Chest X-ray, AP view. Patient: 67 years old, sex M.
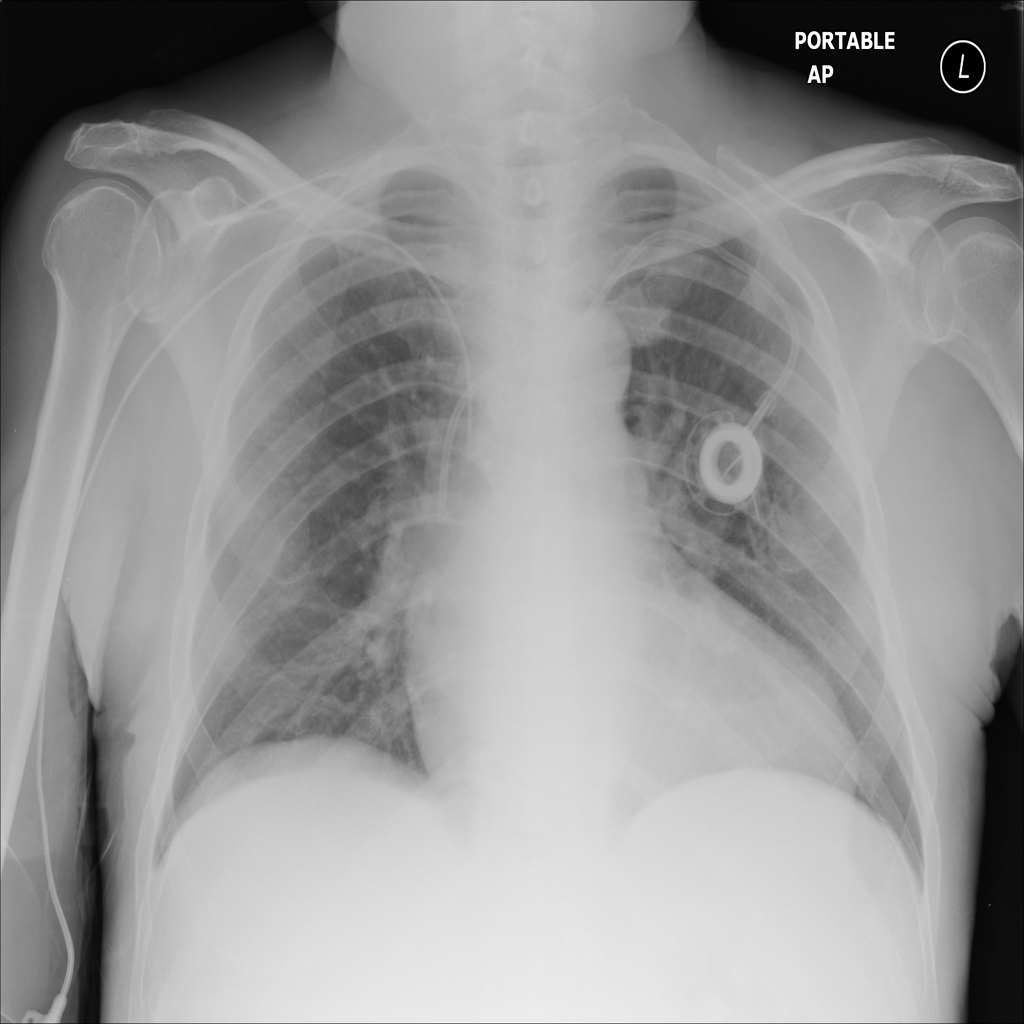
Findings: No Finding